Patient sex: M
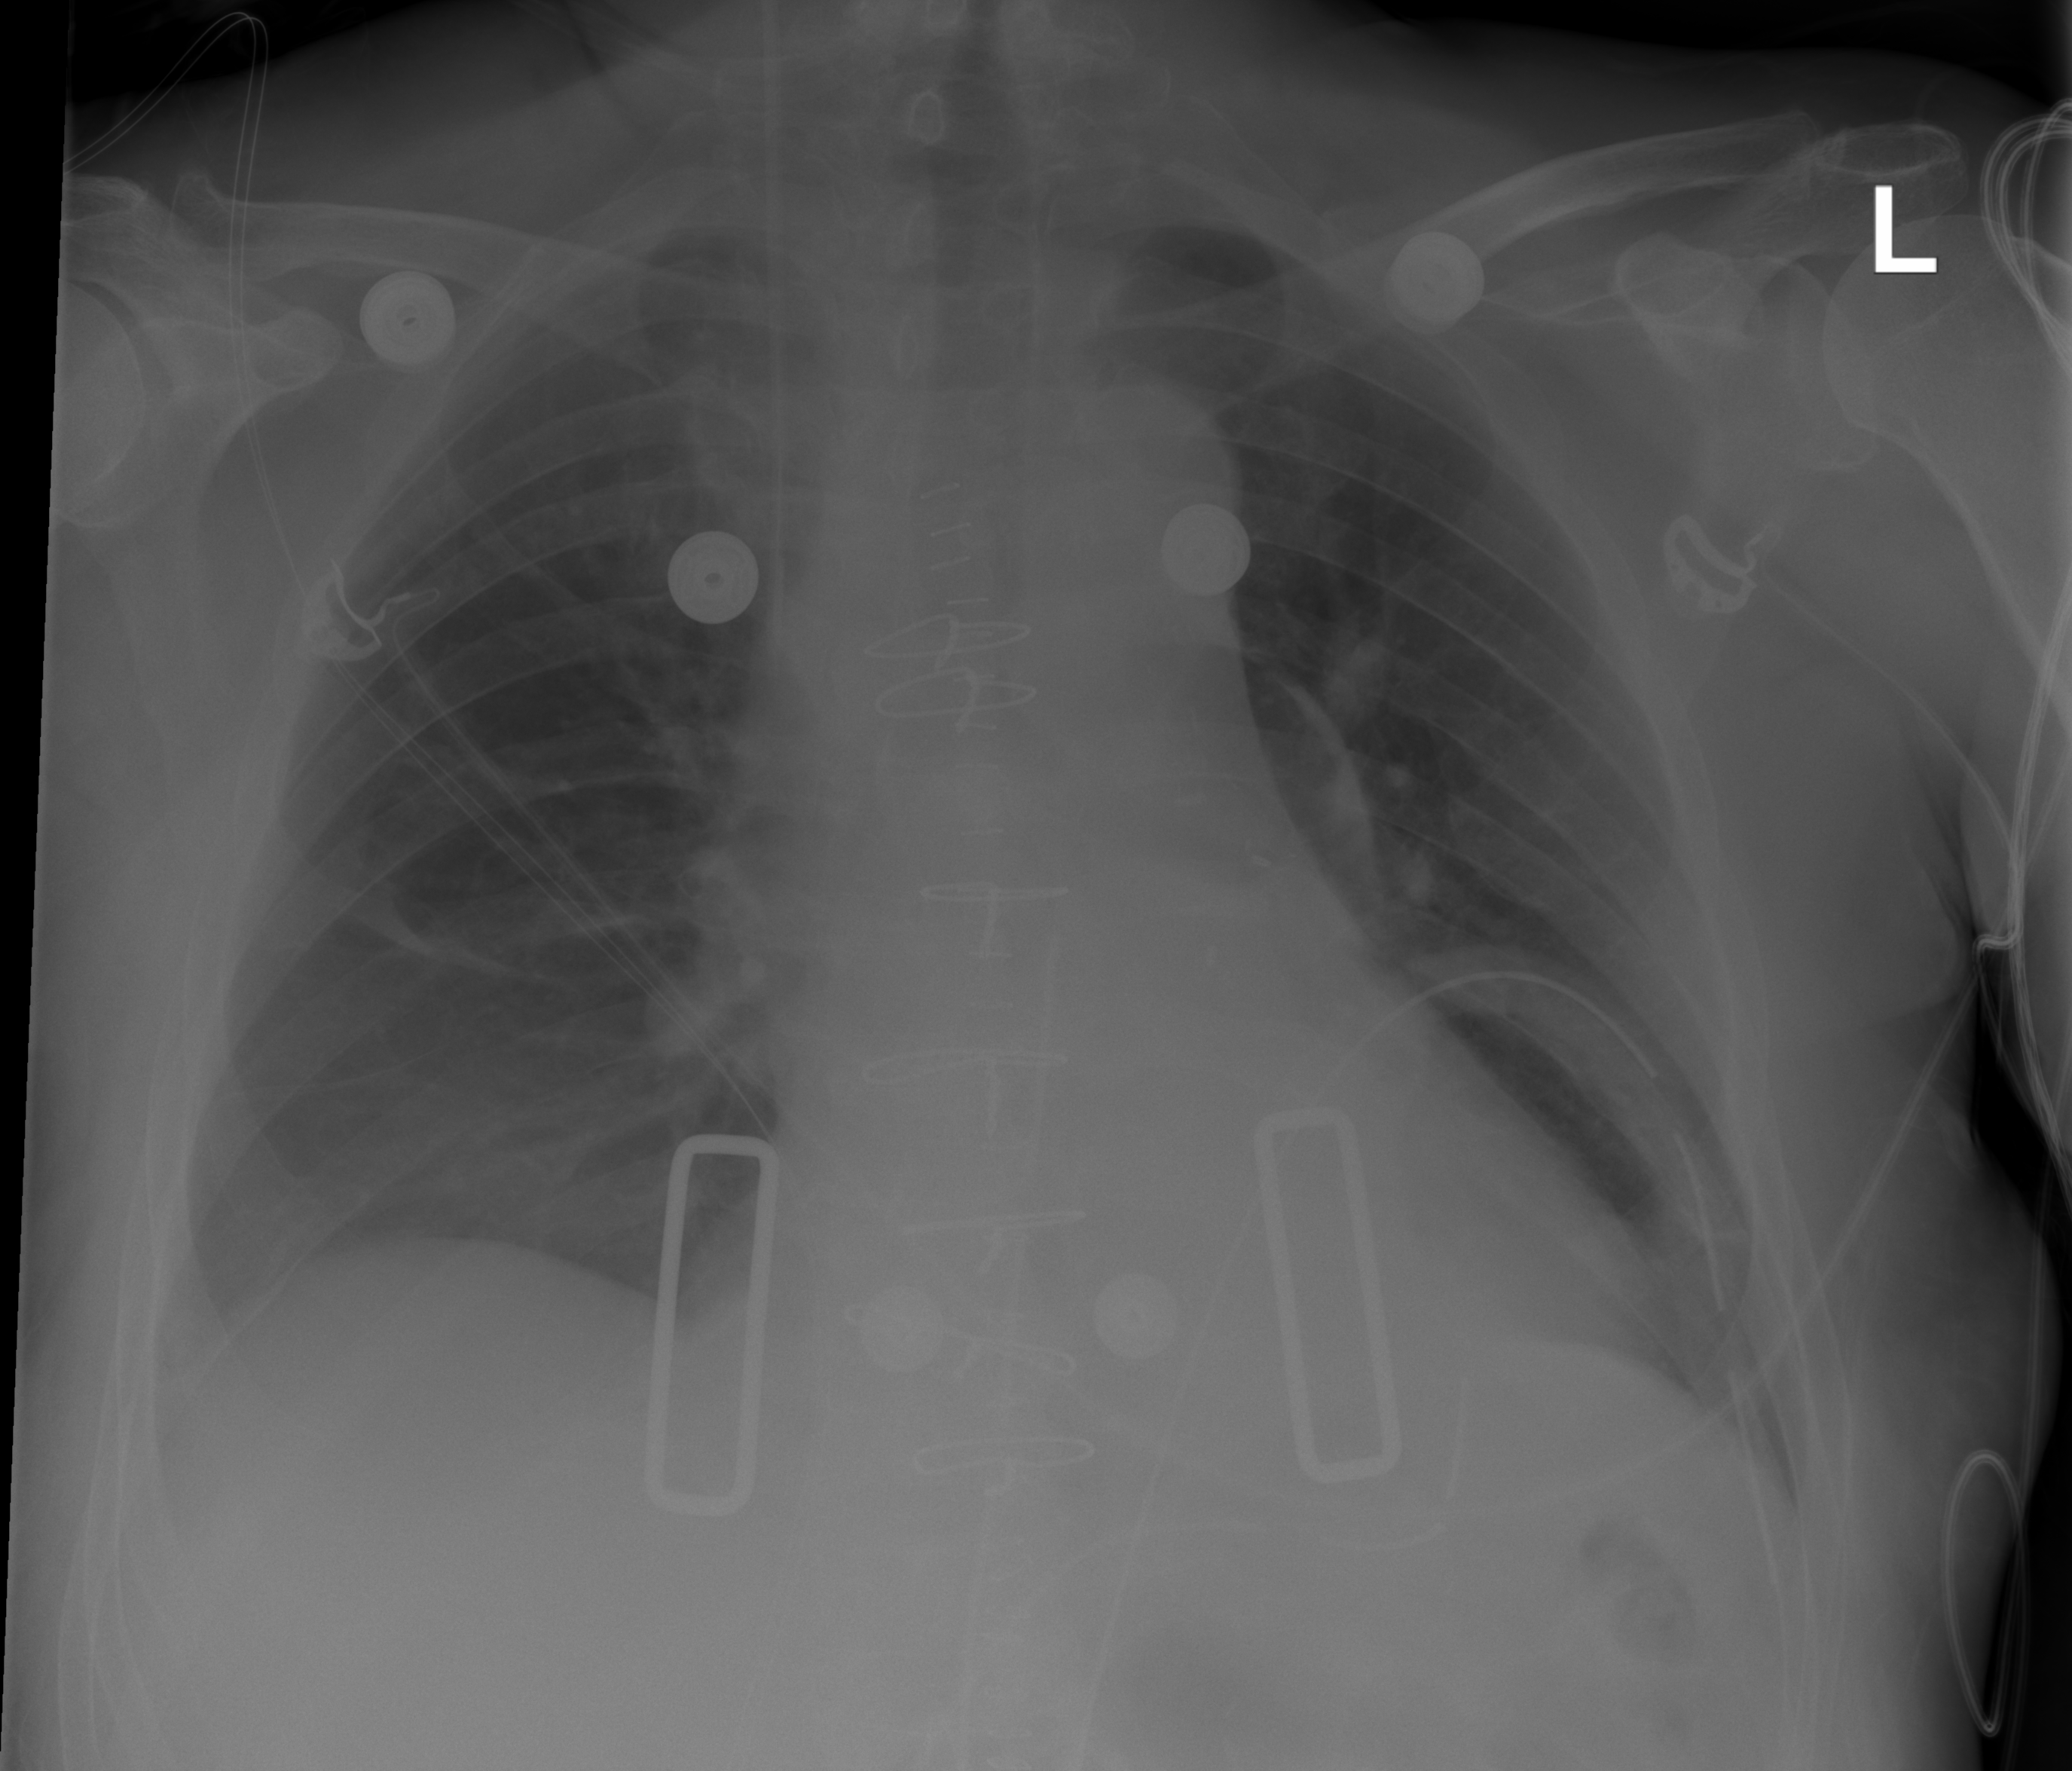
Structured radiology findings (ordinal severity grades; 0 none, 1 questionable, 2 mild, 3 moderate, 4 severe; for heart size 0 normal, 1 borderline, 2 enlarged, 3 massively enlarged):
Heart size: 0
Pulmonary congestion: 0
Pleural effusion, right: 1
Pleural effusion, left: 0
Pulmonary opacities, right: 0
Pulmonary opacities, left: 0
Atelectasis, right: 2
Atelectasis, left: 0